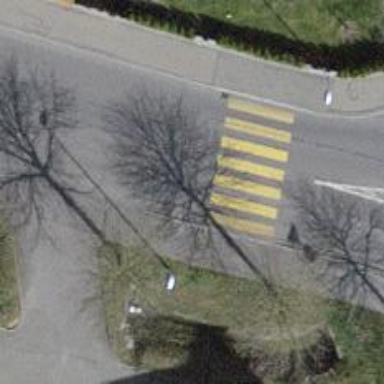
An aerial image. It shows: Kerb barrier.